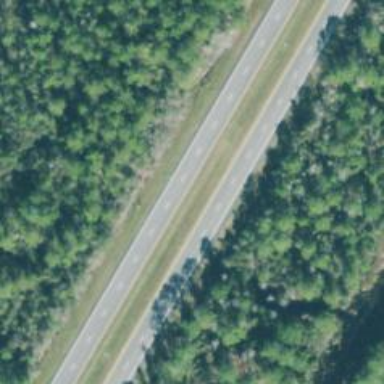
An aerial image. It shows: Expressway with asphalt surface categorized as trunk highway.